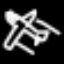
Label: airplane